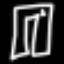
Label: pants